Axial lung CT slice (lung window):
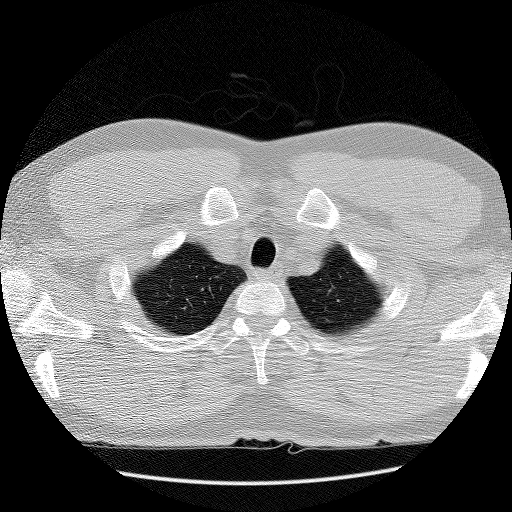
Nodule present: no